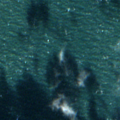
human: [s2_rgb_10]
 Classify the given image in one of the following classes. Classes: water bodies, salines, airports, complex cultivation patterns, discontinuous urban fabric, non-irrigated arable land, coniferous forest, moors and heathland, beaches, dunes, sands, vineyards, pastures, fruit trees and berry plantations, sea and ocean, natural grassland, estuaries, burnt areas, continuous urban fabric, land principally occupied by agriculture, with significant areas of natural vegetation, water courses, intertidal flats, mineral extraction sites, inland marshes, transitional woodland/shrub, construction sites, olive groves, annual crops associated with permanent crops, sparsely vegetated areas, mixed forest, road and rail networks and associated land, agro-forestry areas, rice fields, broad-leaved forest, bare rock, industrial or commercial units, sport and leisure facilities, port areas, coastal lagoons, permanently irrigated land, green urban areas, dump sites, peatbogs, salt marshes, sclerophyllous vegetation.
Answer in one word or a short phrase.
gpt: sea and ocean